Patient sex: M
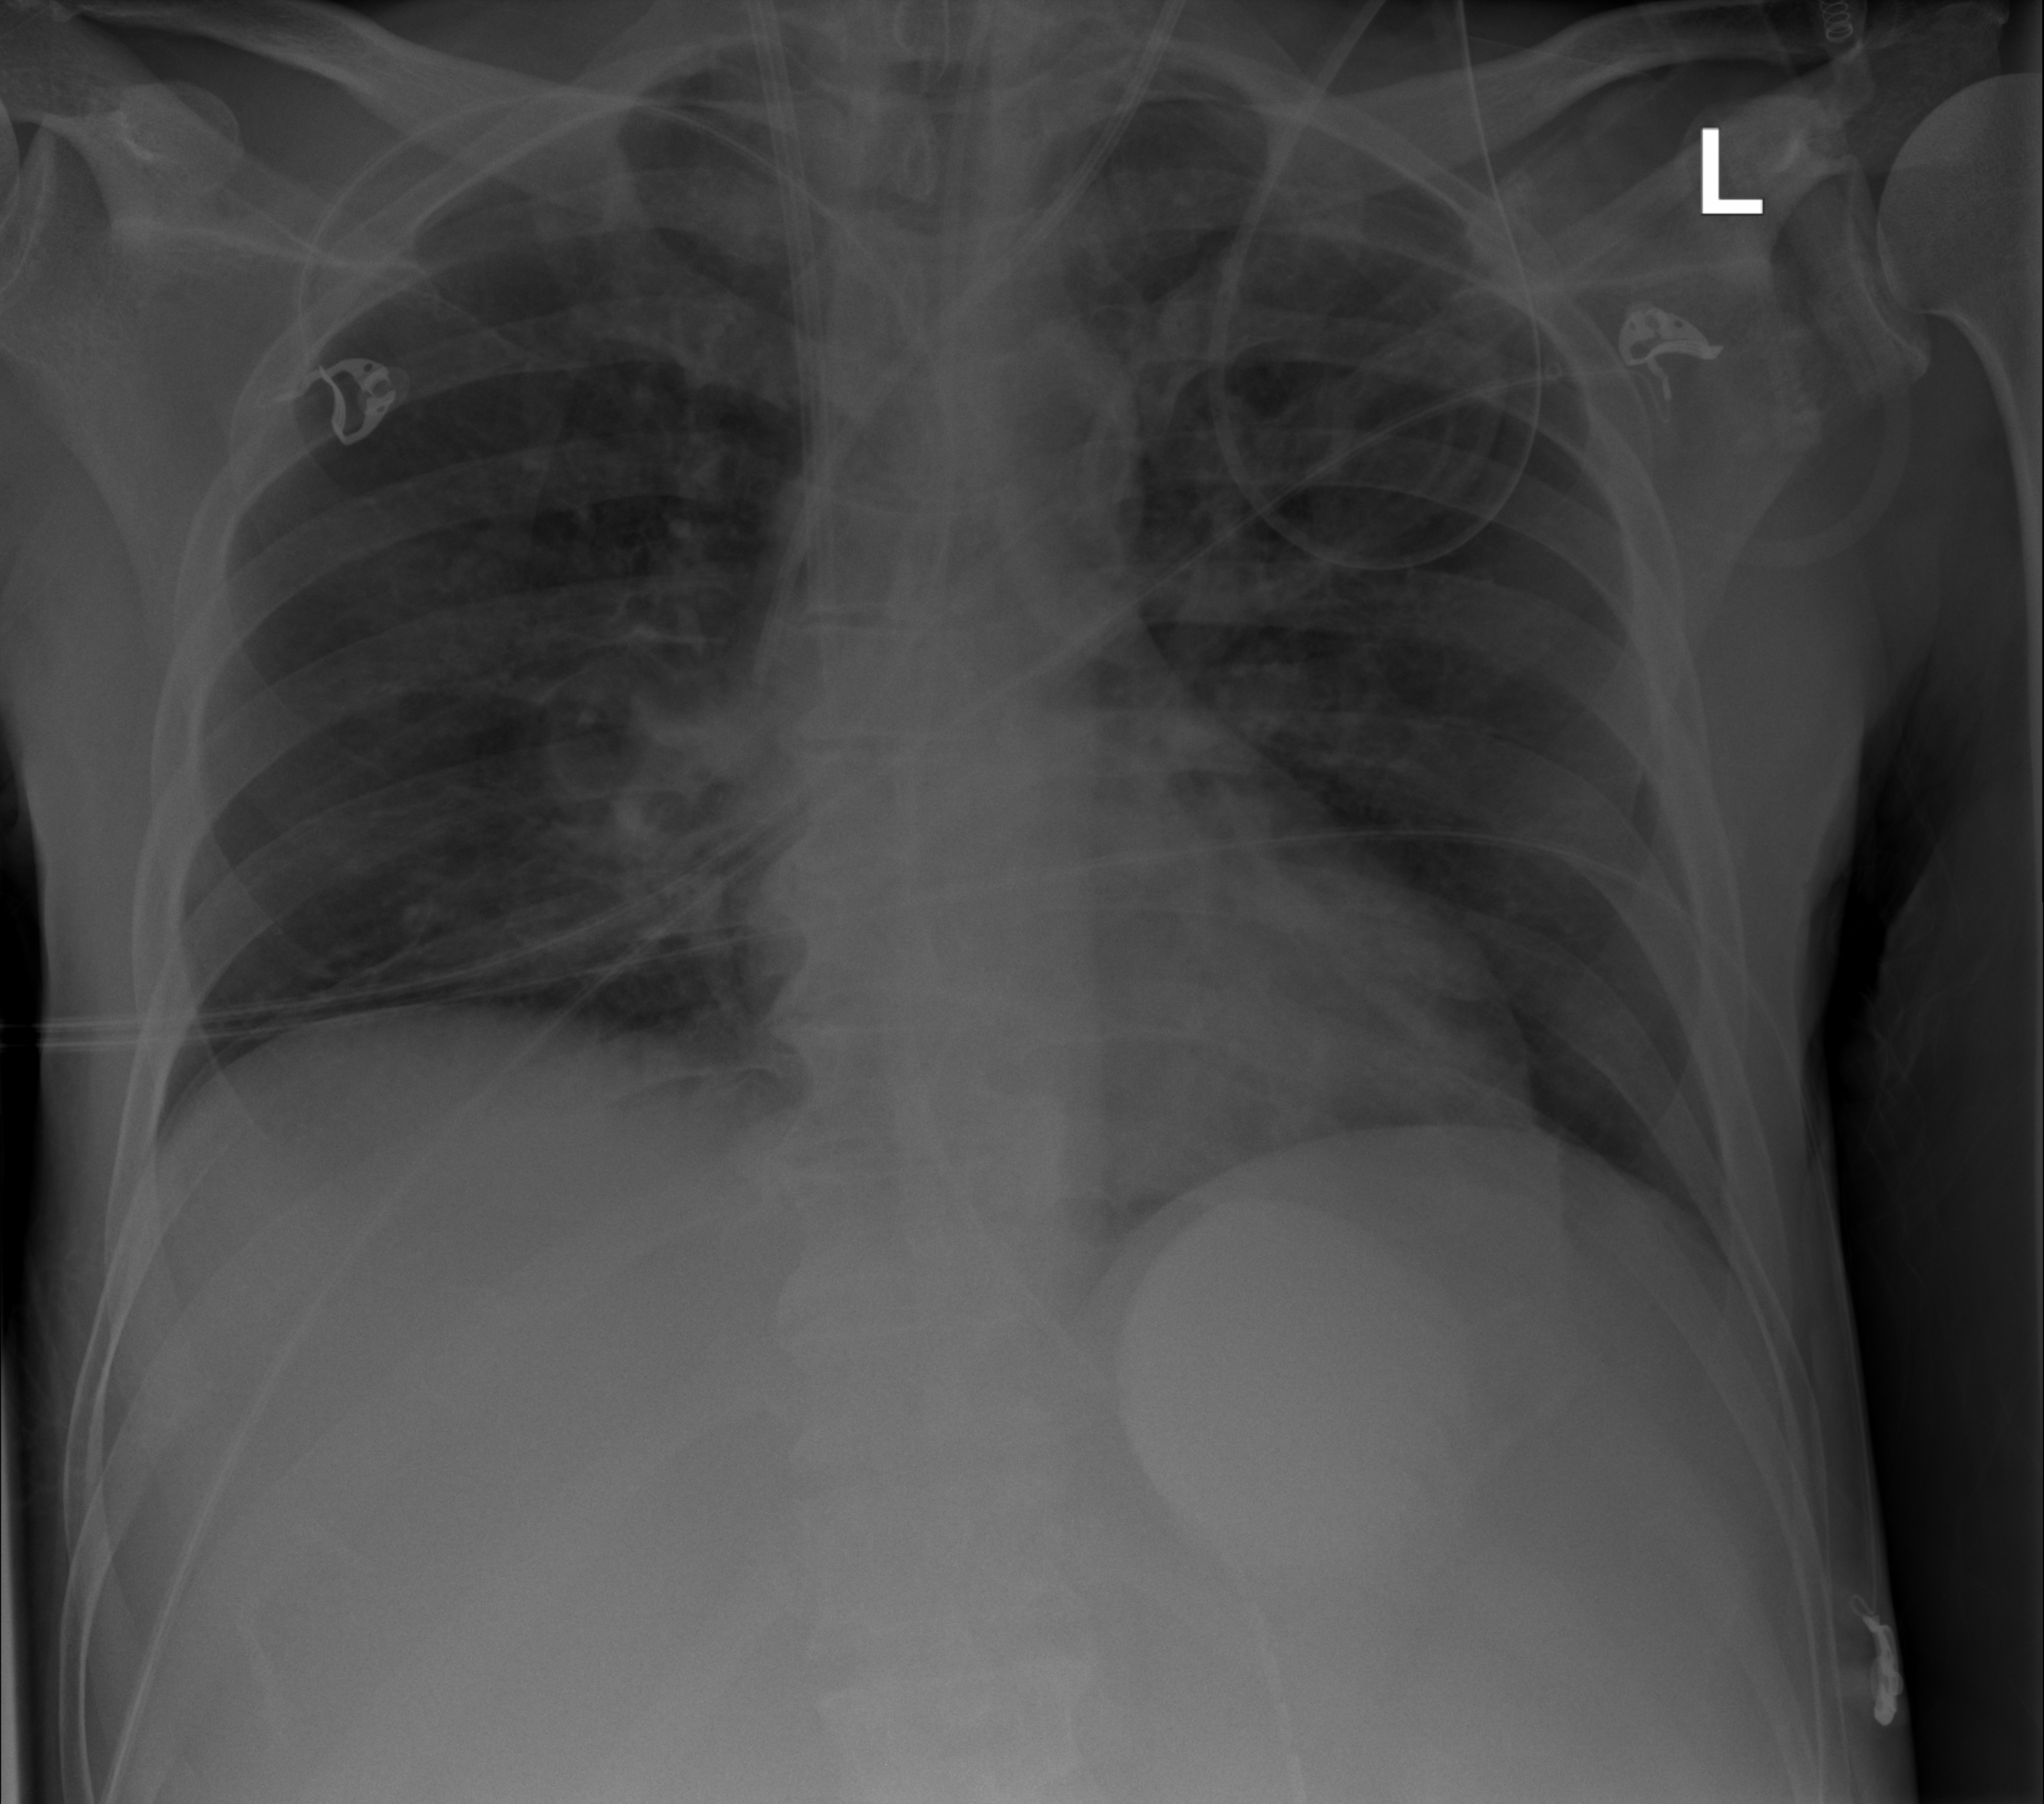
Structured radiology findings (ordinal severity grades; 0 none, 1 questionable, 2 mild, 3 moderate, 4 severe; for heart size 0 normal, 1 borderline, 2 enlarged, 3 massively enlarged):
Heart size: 0
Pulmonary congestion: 0
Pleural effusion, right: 0
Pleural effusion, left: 0
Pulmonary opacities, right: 1
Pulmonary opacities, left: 0
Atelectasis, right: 0
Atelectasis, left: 0